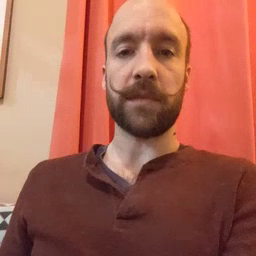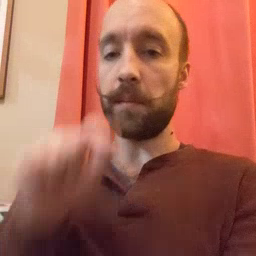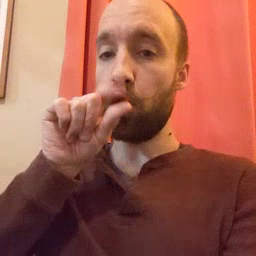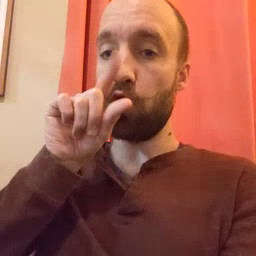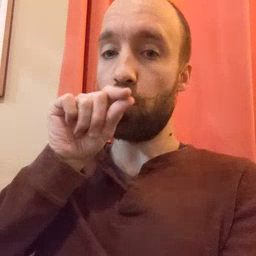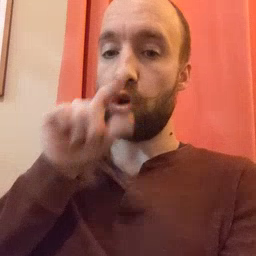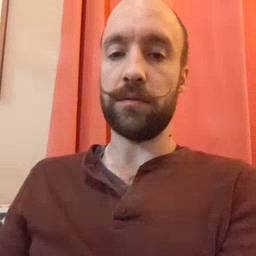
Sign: bird